Field crop: maize
Growth stage: 1
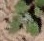
Species: chenopodium